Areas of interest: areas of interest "Chang'an Driving School"
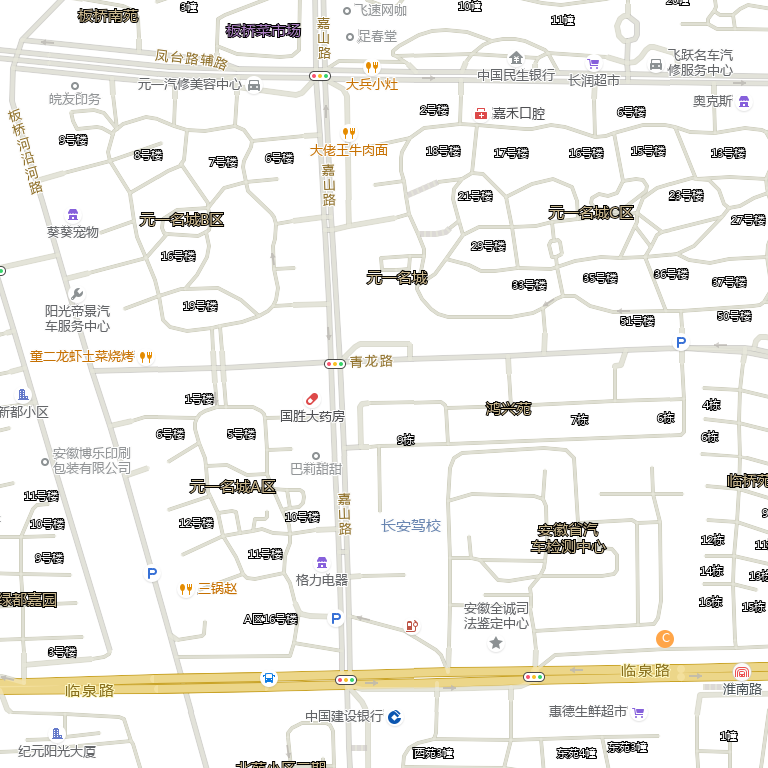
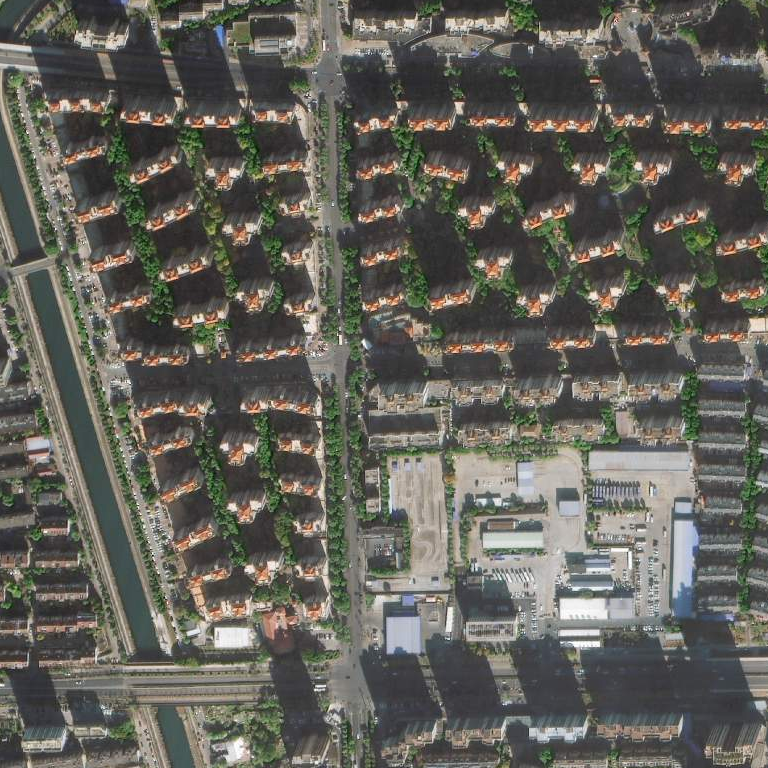